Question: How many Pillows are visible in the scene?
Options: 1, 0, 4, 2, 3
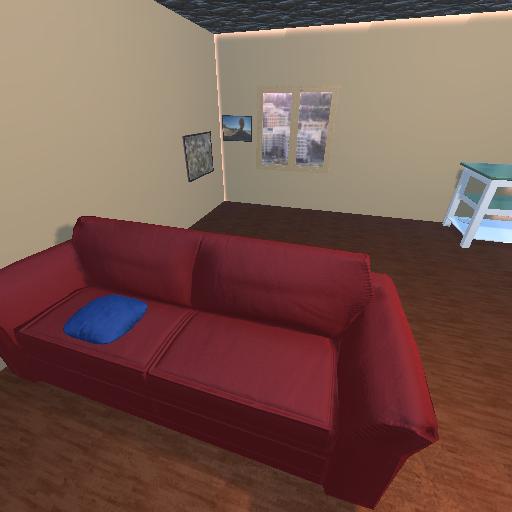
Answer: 1